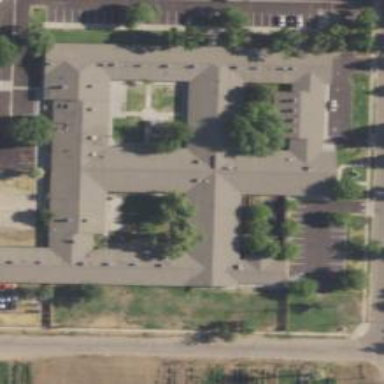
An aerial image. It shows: Healthcare facility identified as hospital.